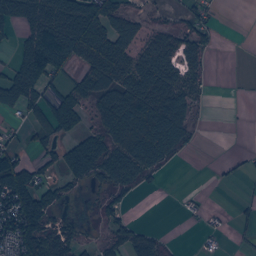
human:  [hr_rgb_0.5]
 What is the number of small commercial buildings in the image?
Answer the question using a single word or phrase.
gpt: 2

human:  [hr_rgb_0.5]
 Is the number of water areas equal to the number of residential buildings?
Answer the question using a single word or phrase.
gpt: no

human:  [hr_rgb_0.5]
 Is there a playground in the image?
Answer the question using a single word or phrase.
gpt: yes

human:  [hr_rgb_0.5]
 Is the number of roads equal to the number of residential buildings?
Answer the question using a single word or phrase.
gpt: no

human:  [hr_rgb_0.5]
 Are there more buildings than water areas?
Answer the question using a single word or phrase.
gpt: yes

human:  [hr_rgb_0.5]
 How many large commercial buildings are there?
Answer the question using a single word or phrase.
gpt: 0

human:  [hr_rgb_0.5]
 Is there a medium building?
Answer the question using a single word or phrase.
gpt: yes

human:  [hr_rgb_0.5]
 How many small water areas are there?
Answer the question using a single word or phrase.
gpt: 6

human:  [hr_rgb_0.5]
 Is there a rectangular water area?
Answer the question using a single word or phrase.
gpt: yes

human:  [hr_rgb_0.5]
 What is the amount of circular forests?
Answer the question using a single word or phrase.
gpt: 1

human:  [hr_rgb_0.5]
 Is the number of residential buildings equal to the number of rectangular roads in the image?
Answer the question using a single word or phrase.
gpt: no

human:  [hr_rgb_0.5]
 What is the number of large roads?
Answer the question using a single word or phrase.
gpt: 0

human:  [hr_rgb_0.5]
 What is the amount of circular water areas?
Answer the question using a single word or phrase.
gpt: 1

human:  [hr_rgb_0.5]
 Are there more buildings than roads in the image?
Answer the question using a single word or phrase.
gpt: yes

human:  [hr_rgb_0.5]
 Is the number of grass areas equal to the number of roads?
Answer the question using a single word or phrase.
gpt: no

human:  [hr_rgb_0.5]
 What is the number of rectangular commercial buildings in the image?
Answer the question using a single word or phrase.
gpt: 2

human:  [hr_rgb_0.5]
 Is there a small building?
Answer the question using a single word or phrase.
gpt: yes

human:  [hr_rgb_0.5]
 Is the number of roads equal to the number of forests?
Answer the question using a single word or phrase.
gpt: no

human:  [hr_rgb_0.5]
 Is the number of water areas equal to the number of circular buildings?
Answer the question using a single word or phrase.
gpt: no

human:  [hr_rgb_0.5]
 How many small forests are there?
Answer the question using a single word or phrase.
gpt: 42

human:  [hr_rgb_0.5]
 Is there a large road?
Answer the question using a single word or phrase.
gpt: no

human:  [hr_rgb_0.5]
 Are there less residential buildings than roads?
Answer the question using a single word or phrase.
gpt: no

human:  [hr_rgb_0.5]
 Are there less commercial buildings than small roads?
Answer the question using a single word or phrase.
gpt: yes

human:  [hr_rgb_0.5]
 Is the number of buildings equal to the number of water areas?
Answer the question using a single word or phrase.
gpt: no

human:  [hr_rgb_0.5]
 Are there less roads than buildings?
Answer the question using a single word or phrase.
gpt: yes

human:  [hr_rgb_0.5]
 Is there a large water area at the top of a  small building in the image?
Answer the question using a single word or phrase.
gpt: yes

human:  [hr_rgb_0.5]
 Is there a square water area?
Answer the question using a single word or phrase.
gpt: yes

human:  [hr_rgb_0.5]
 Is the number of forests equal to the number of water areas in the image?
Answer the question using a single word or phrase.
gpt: no

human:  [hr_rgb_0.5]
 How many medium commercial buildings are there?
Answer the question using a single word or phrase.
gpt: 0

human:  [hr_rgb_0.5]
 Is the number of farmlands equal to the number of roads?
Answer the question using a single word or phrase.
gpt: no

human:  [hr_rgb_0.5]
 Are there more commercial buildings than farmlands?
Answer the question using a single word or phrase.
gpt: no

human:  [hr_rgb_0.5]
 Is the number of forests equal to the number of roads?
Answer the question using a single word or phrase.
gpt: no

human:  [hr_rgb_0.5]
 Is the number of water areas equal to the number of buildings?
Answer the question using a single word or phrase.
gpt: no

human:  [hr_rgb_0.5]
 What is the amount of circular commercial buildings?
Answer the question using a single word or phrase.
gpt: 0

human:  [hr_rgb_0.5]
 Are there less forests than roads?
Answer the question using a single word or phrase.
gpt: yes

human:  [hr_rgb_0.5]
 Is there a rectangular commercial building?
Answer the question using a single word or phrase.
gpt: yes